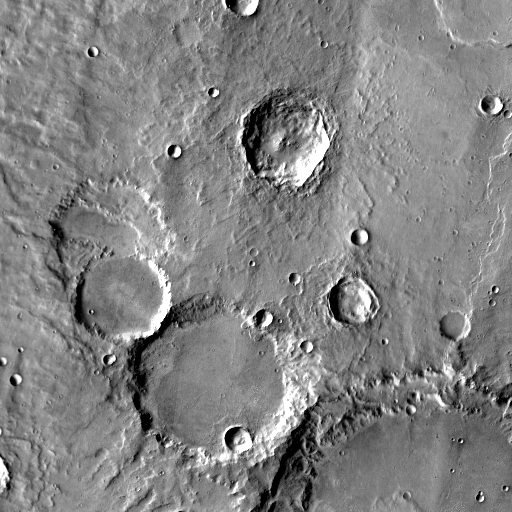
Crater classes present: Background, Other, Layered, Buried, Secondary